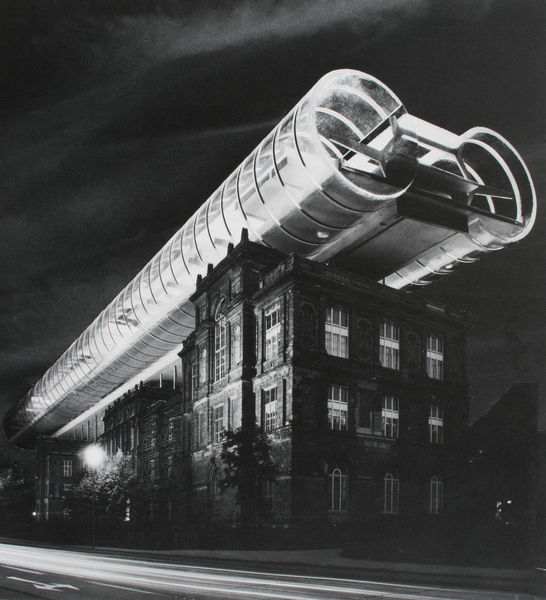
Titel: Erweiterung der staatlichen Kunstakademie Düsseldorf
Künstler: Karl Wimmenauer
Standort: Düsseldorf
Institution: Staatliche Kunstakademie
Schlagwörter: baum, dunkel, weiß, bäume, grau, hell, nacht, schwarz, haus, collage, risalit, schloß, erlangen, dachkonstruktion, kollegienhaus, fotomontage, fururistisch